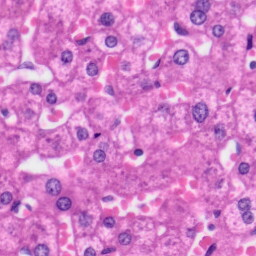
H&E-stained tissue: Liver